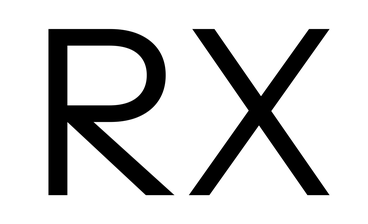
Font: InstrumentSans_Regular